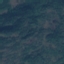
Land use / land cover: Forest